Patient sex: M
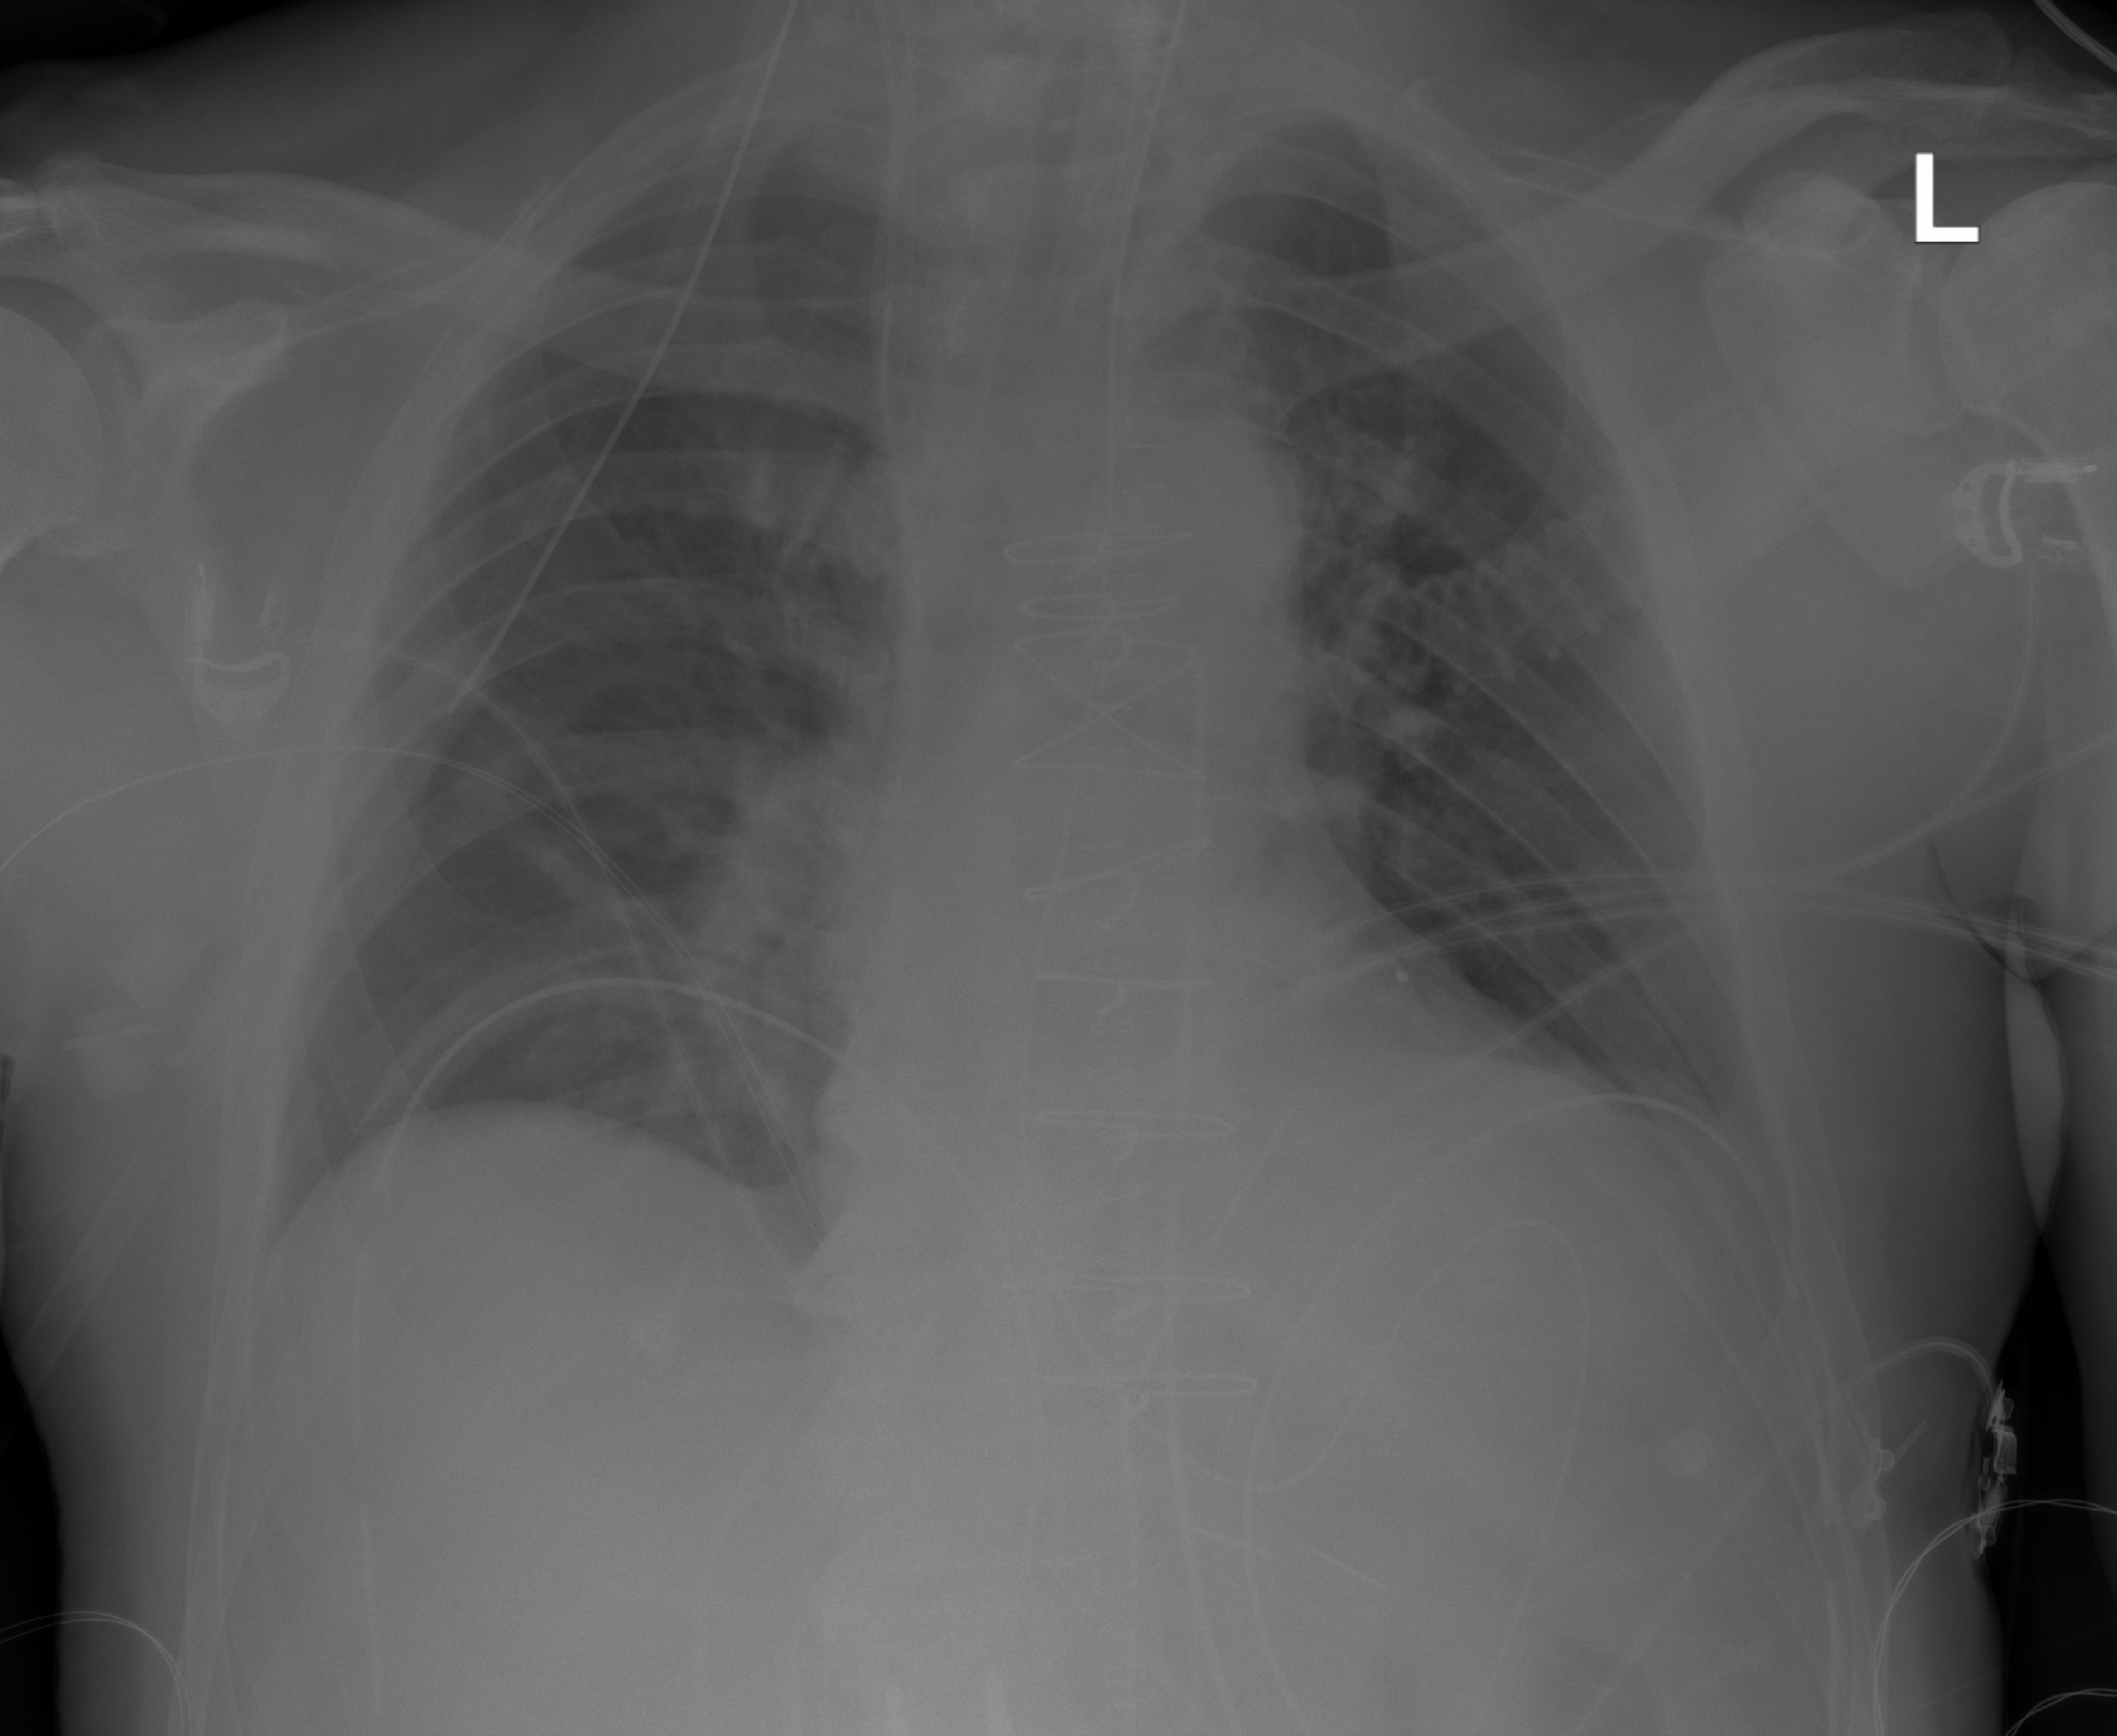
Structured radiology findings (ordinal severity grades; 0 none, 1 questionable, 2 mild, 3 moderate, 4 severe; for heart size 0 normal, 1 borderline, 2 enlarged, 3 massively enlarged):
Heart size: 2
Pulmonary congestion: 2
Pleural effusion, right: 0
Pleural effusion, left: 2
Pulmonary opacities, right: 2
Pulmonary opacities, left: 0
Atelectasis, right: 2
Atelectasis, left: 0